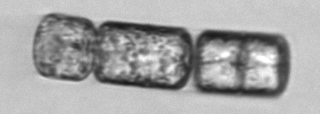
Label: Lauderia_annulata